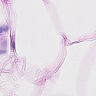
Metastatic tissue present: no